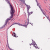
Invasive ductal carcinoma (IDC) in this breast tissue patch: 0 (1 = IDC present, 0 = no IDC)